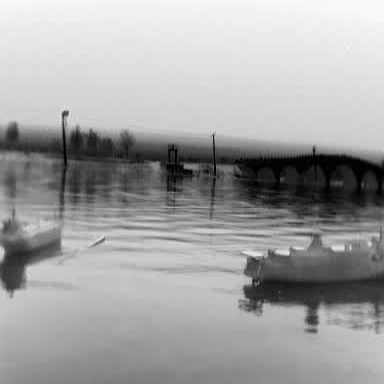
There is a liner in the infrared image.